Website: crate-barrel
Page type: billing-address
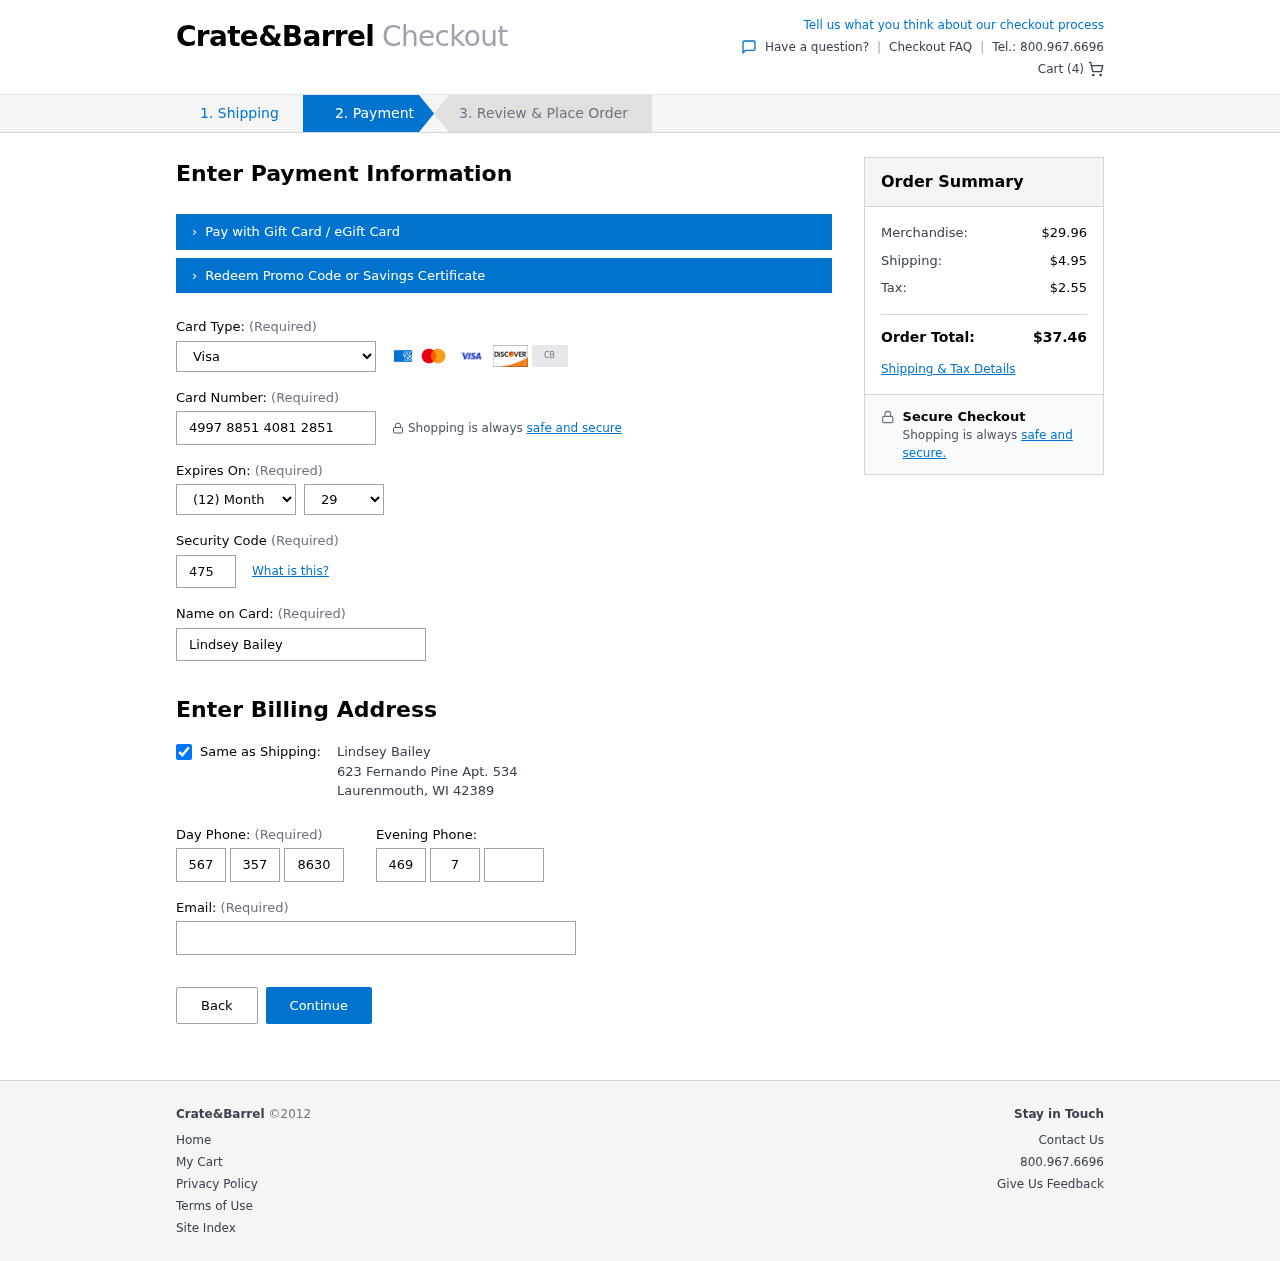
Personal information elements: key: PII_CARD_CVV
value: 475
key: PII_CARD_EXPIRY_MONTH
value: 12
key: PII_CARD_EXPIRY_YEAR
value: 29
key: PII_CARD_NUMBER
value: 4997 8851 4081 2851
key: PII_CARD_TYPE
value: Visa
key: PII_CITY
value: Laurenmouth
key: PII_EMAIL
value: lindseybailey@gmail.com
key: PII_FULLNAME
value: Lindsey Bailey
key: PII_PHONE_ALT_AREA
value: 469
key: PII_PHONE_ALT_PREFIX
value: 762
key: PII_PHONE_ALT_SUFFIX
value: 8792
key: PII_PHONE_AREA
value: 567
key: PII_PHONE_PREFIX
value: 357
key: PII_PHONE_SUFFIX
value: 8630
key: PII_POSTCODE
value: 42389
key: PII_STATE_ABBR
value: WI
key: PII_STREET
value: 623 Fernando Pine Apt. 534
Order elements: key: ORDER_NUM_ITEMS
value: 4
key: ORDER_SUBTOTAL
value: $29.96
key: ORDER_SHIPPING_COST
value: $4.95
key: ORDER_TAX
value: $2.55
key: ORDER_TOTAL
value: $37.46